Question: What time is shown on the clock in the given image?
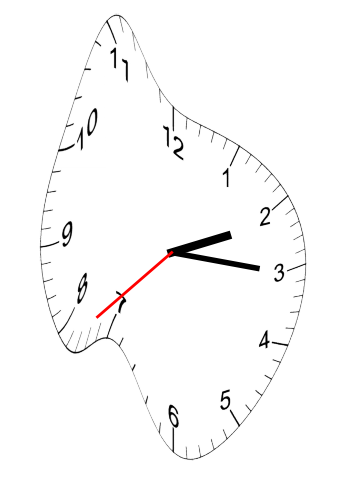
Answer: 02:15:38